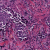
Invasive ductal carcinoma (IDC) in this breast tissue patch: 1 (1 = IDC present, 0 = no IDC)